Field crop: maize
Growth stage: 1
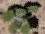
Species: chenopodium